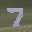
Label: 7